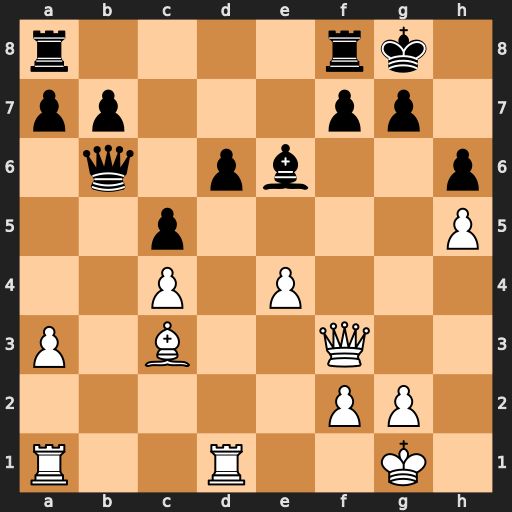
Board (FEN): r4rk1/pp3pp1/1q1pb2p/2p4P/2P1P3/P1B2Q2/5PP1/R2R2K1
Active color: w
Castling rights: -
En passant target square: -
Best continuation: Qg3 f6 Rxd6